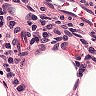
Metastatic tissue present: no